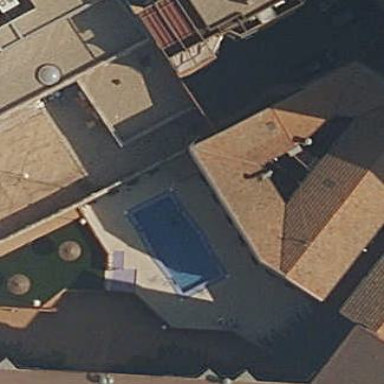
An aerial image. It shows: Swimming pool located in leisure land.